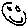
Label: smiley face